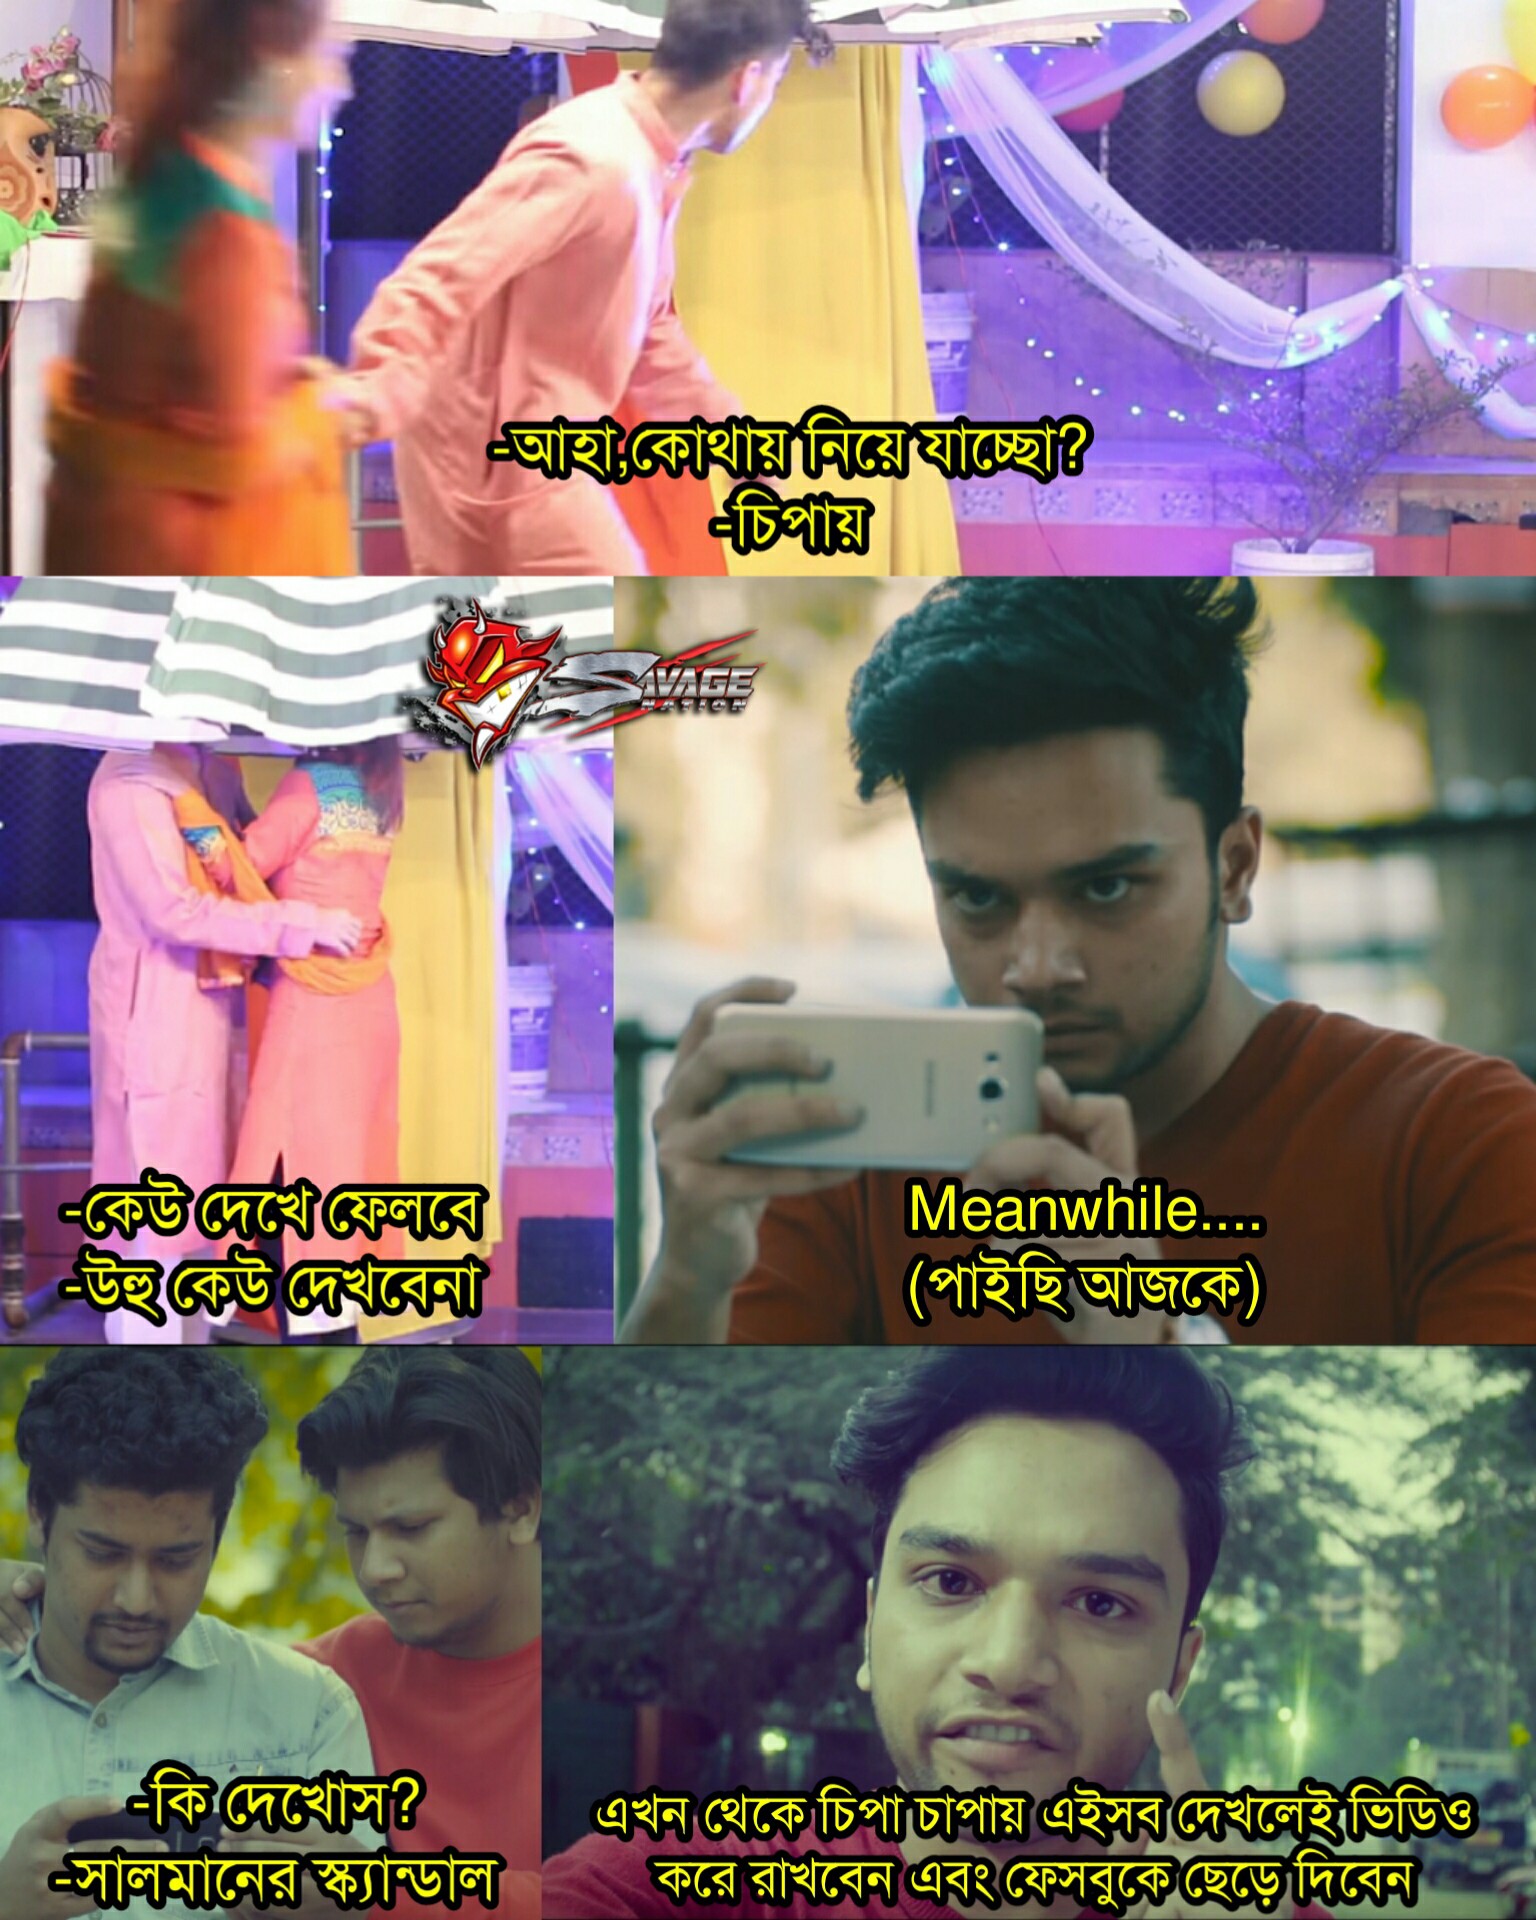
Caption: আহা কোথায় নিয়ে যাচ্ছো ?  -চিপায়  -কেউ দেখে ফেলবে  -উহু কেউ দেখবেনা   Meanwhile..... (পাইছি আজকে)   কি দেখোস ? -সালমানের স্ক্যান্ডাল     এখন থেকে চিপা চাপায় এইসব দেখলেই ভিডিও করে রাখবেন এবং ফেসবুকে ছেড়ে দিবেন
Label: hate